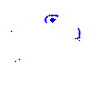
Particle: electron